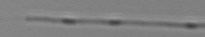
Label: Leptocylindrus